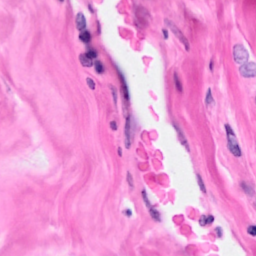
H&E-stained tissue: Breast